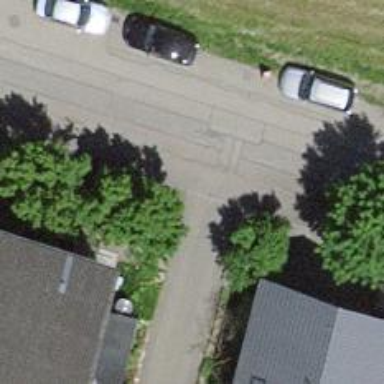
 featuring sidewalk on the left side. The sidewalk also has asphalt surface."